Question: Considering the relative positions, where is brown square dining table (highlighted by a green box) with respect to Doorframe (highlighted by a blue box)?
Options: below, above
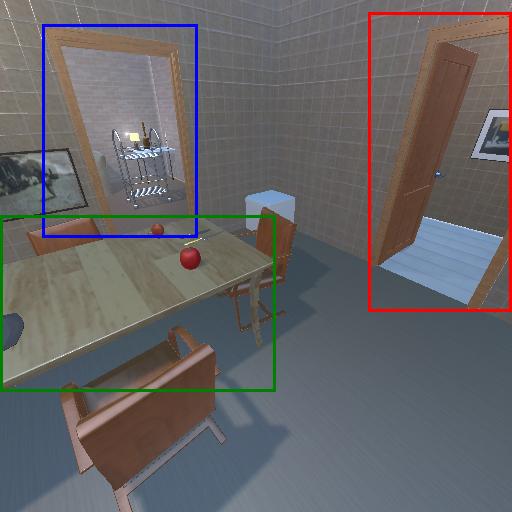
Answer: below